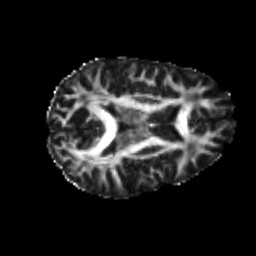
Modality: FA
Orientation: axial
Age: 25
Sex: female
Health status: healthy
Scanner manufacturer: philips
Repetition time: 7.389 s
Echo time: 0.08599 s